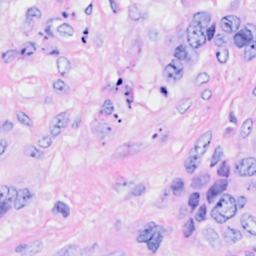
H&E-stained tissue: Breast